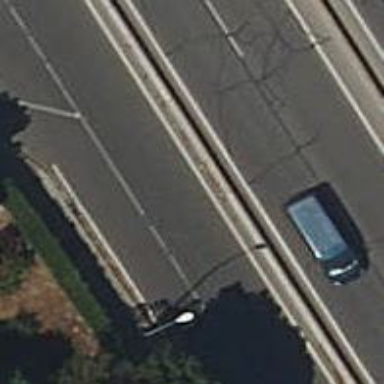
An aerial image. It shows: Trunk link highway.